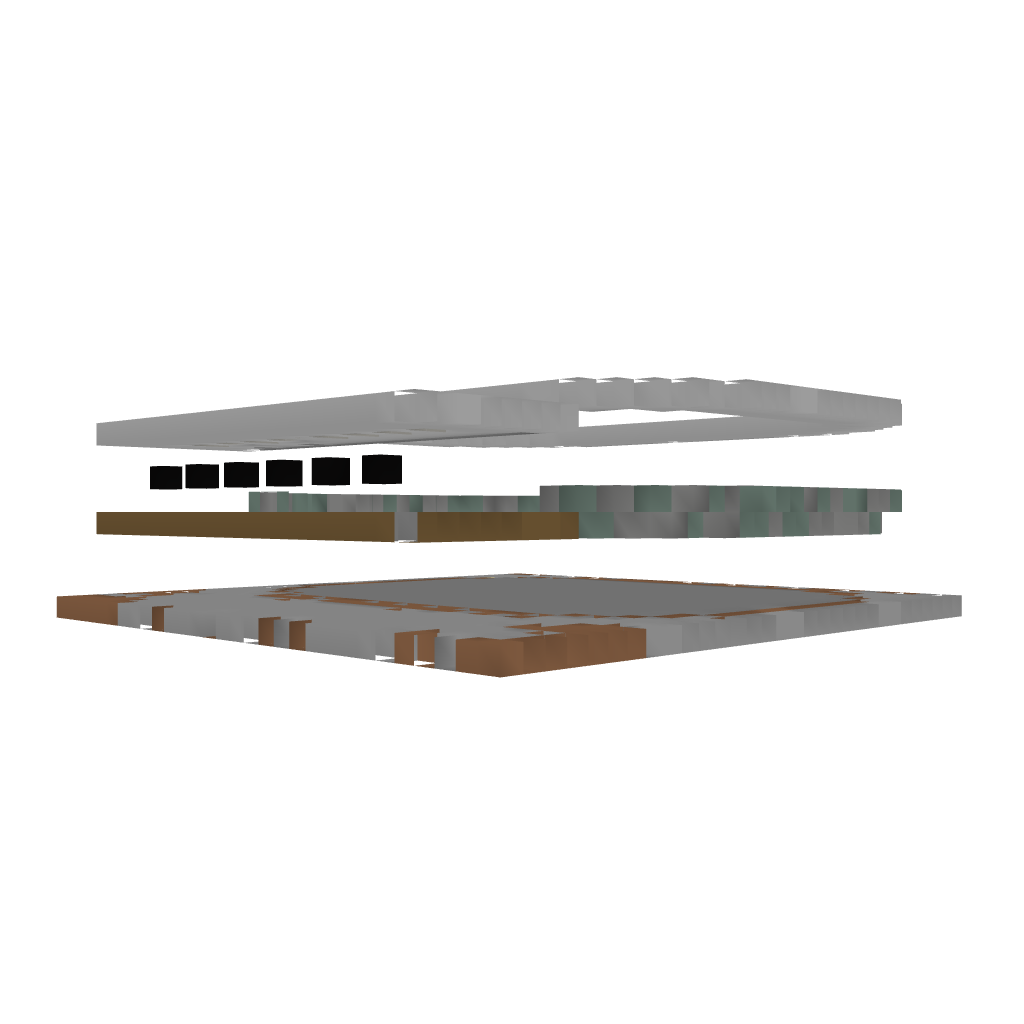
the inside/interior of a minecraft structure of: Plain Arena